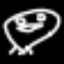
Label: frog